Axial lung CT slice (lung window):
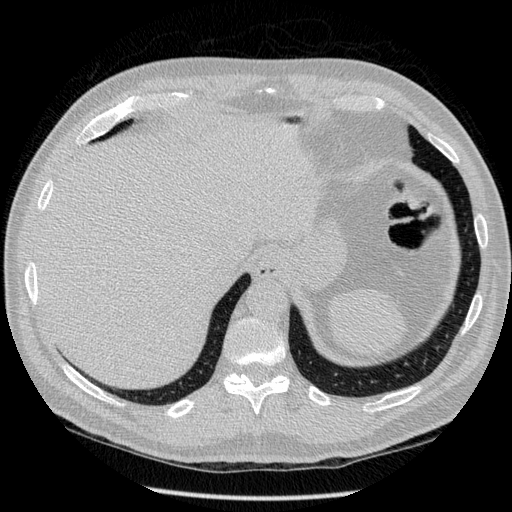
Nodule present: no